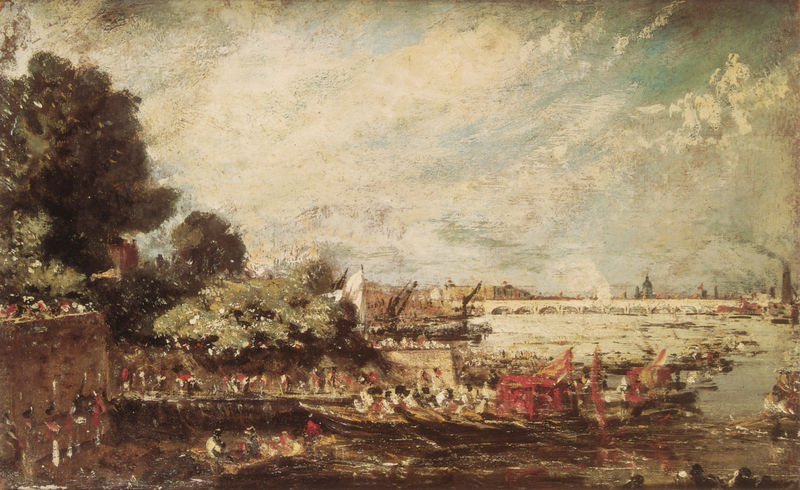
Titel: Sketch for The Opening of Waterloo Bridge
Künstler: John Constable
Standort: London
Institution: Victoria & Albert Museum
Schlagwörter: angriff, baum, blau, dunkel, gemälde, himmel, laub, mann, meer, wasser, weiß, wolken, bäume, fluss, gelb, grün, impressionismus, kirchturm, landschaft, menschen, ocker, see, stadt, ufer, braun, bunt, frankreich, grau, hell, holz, hut, licht, männer, schwarz, türkis, ölbild, dach, gebäude, rot, wolke, beige, fest, leute, malerei, feier, wand, mensch, stein, öl, ferne, horizont, häuser, hügel, strauch, wind, brücke, büsche, kirche, pastos, qualm, rauch, sonne, insel, personen, rosa, wald, boot, boote, kamin, ruder, schornstein, turm, küste, schiff, schiffe, segel, fahnen, ort, venedig, fahne, flagge, dorf, mauer, fabrik, figuren, hafen, industrie, anleger, kai, kaimauer, kuppel, krieg, turner, unwetter, wogen, soldaten, duktus, ruderboot, ruderer, rudern, grun, unscharf, kirchtürme, bögen, türme, kran, festung, militär, uniform, uniformen, tupfer, städter, regatta, hubi, malerisch, industrialisierung, ölskizze, baldachin, lanzen, prozession, matrosen, gewehre, anlegestelle, zelt, ruderboote, ausfahrt, seeleute, kräne, haus häuser, schlecht, constable, galere, bundt, turnm, guardi, mestre, 19. jahrhundert, 1890, schiffen, booten